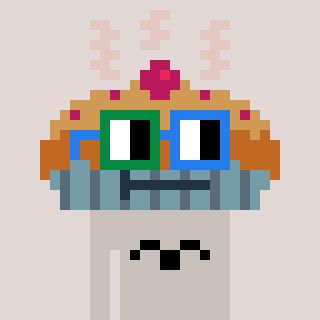
a pixel art character with square green and blue glasses, a pie-shaped head and a foggrey-colored body on a warm background